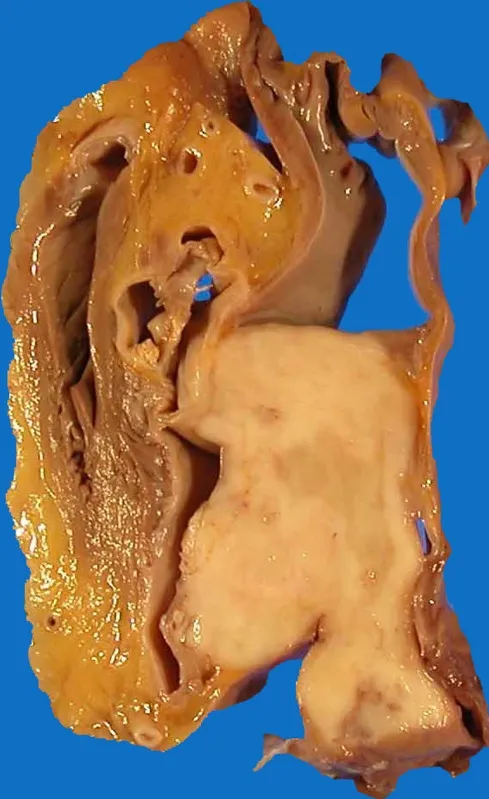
Autopsy specimen showing a tumor in the heart.
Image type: pathology (h&e)